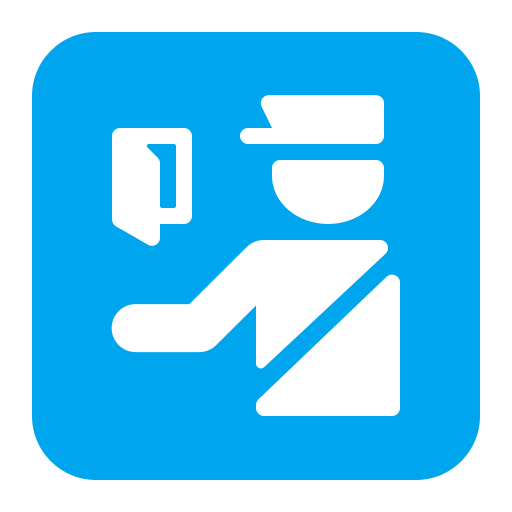
passport control flat